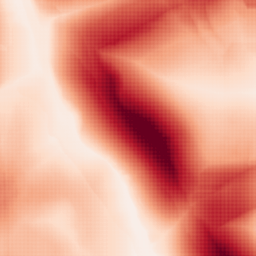
Category: morphological
Decomposition family: morphological_square
Decomposition parameters: operation: gradient
size: 50
Upsampling method: sinc_blackman
Upsampling parameters: scale: 8
kernel_size: 16
Upsampling scale: 8